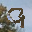
Label: 9